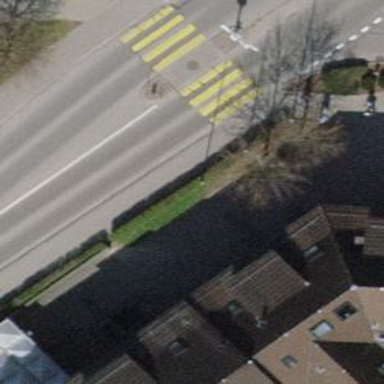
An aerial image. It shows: Flagpole which is man-made.